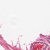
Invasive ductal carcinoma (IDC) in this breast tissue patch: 0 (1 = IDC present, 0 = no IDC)